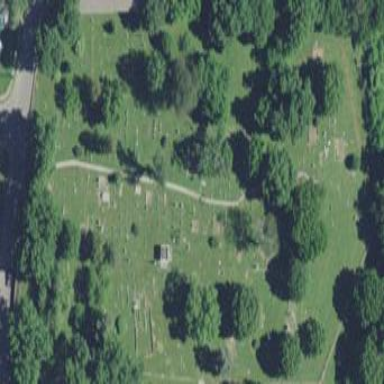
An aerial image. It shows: Cemetery with historical significance.